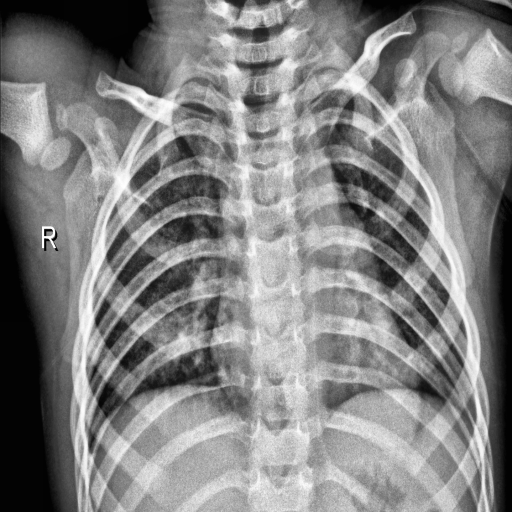
Finding: NORMAL